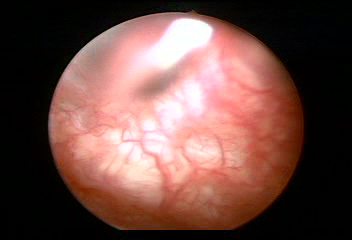
Modality: WLC
Class: Normal mucosa
Bladder cancer association: No